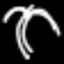
Label: palm tree